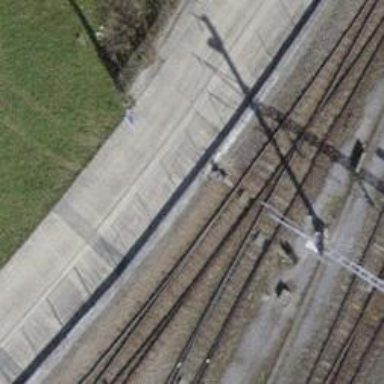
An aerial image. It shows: Single-track spur railway line.